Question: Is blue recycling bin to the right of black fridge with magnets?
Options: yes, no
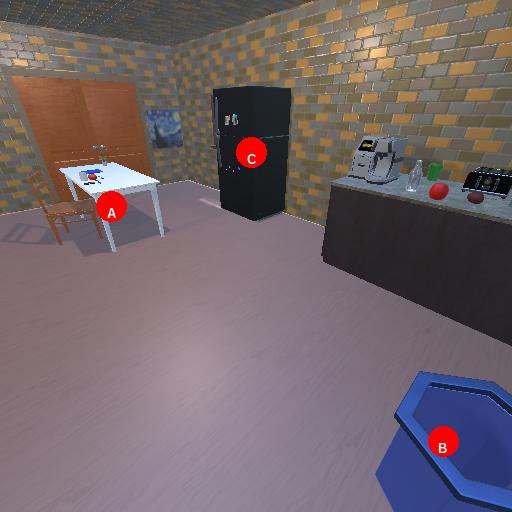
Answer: yes